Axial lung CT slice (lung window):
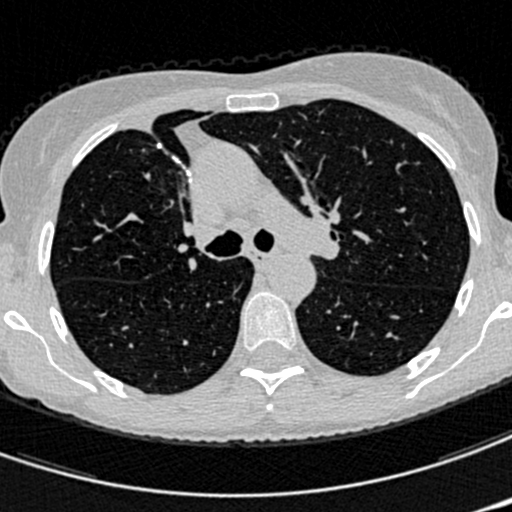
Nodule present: no